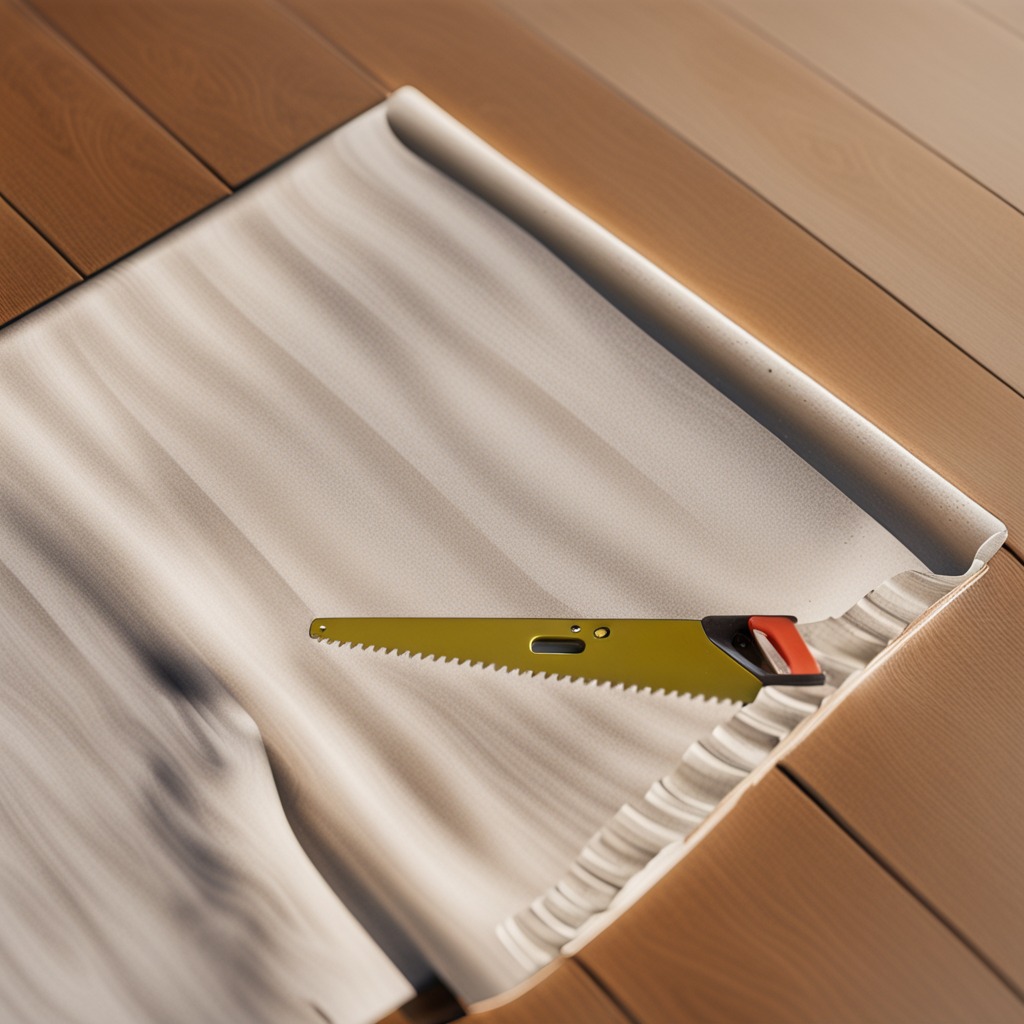
A handheld metal saw lying on the wooden table in an outdoor workshop during daytime bright natural light soft shadows worn but beneath the cloth